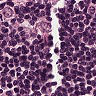
Metastatic tissue present: yes